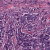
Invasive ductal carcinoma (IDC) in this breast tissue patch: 1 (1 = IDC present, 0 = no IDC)